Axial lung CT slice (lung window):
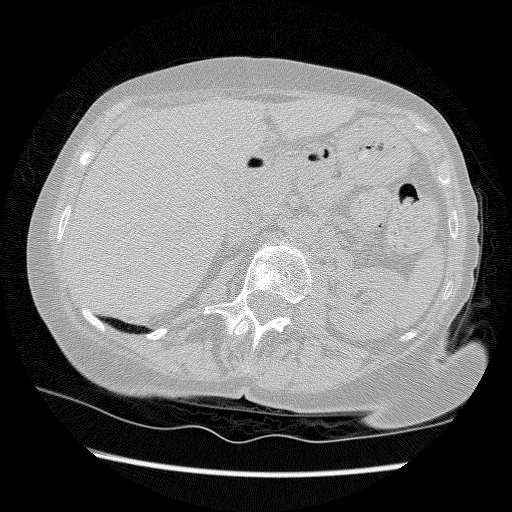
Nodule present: no